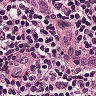
Metastatic tissue present: no